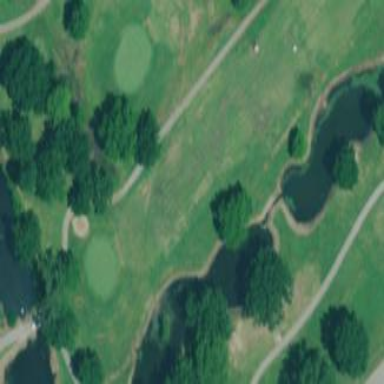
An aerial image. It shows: Water hazard on golf course.